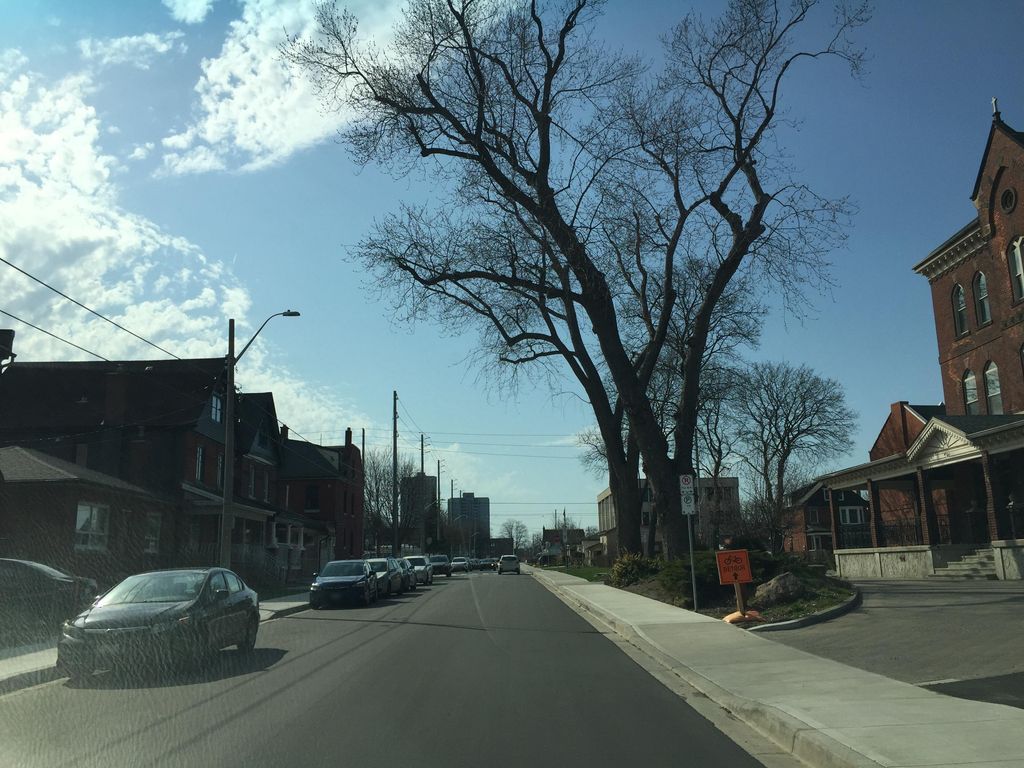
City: hamilton